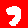
Digit: 9